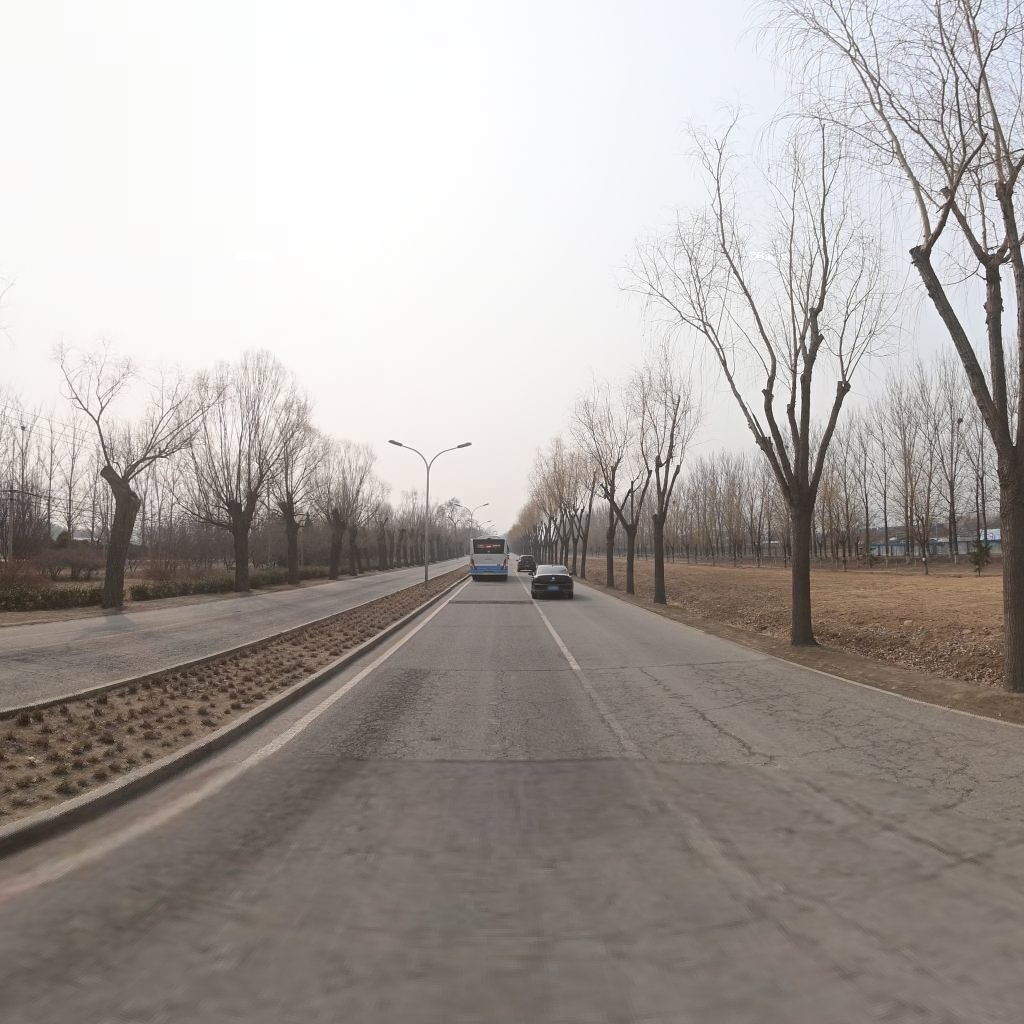
Region: Haidian
Road damage annotations: alligator crack, alligator crack